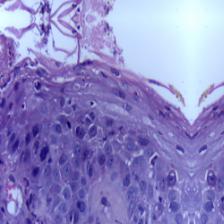
Diagnosis: OSCC